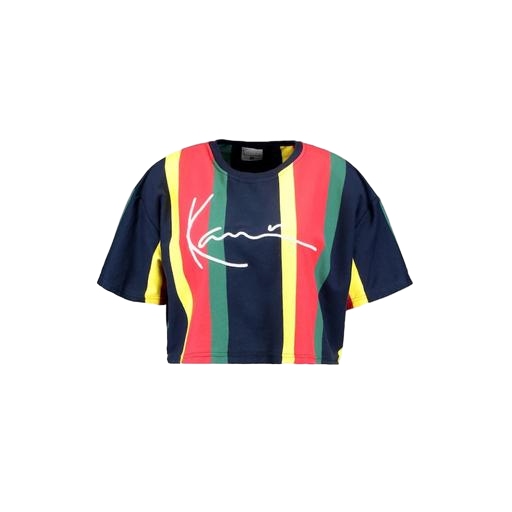
multicolor t-shirt karen, multicolor crop tee, multicolor short sleeved t-shirt, white background